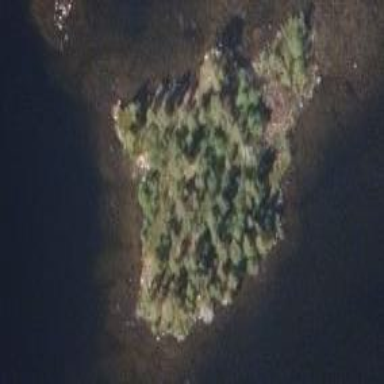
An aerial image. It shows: Islet.